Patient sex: M
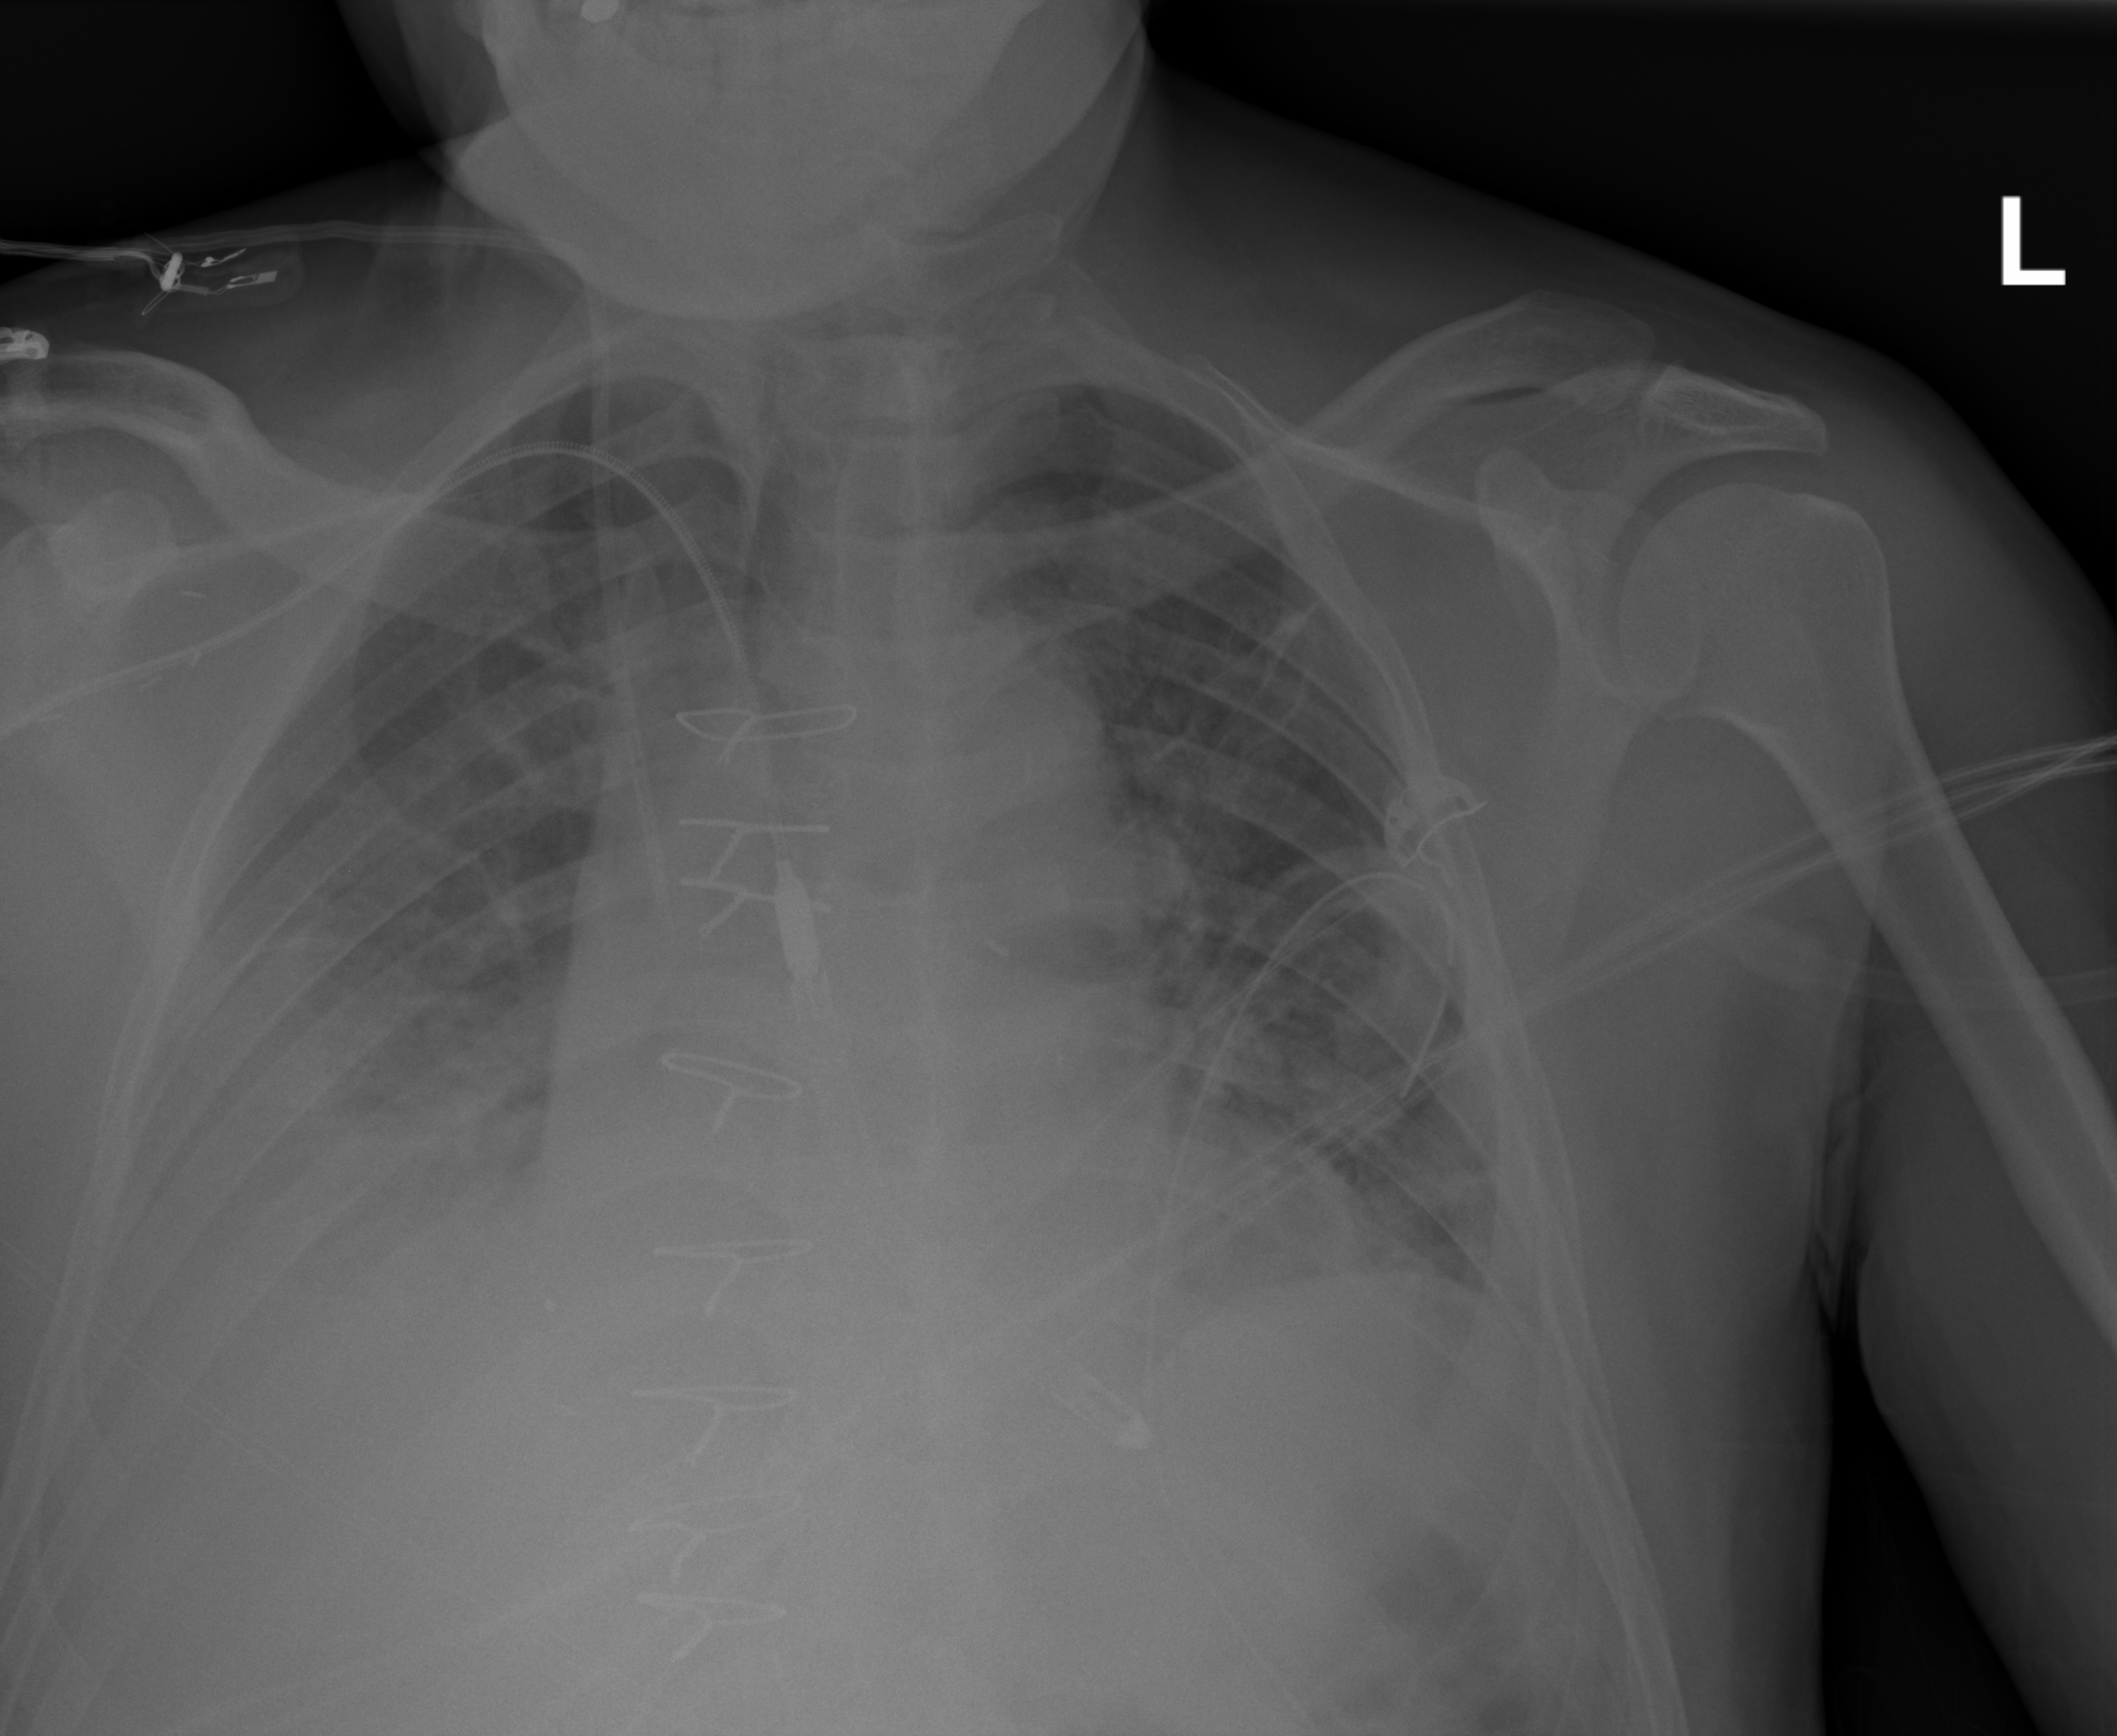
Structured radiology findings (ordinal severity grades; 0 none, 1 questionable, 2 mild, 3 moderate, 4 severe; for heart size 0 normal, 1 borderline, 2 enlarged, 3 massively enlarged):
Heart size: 2
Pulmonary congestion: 3
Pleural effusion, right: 3
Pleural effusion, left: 0
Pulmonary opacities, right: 2
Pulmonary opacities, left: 2
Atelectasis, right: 3
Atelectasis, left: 2